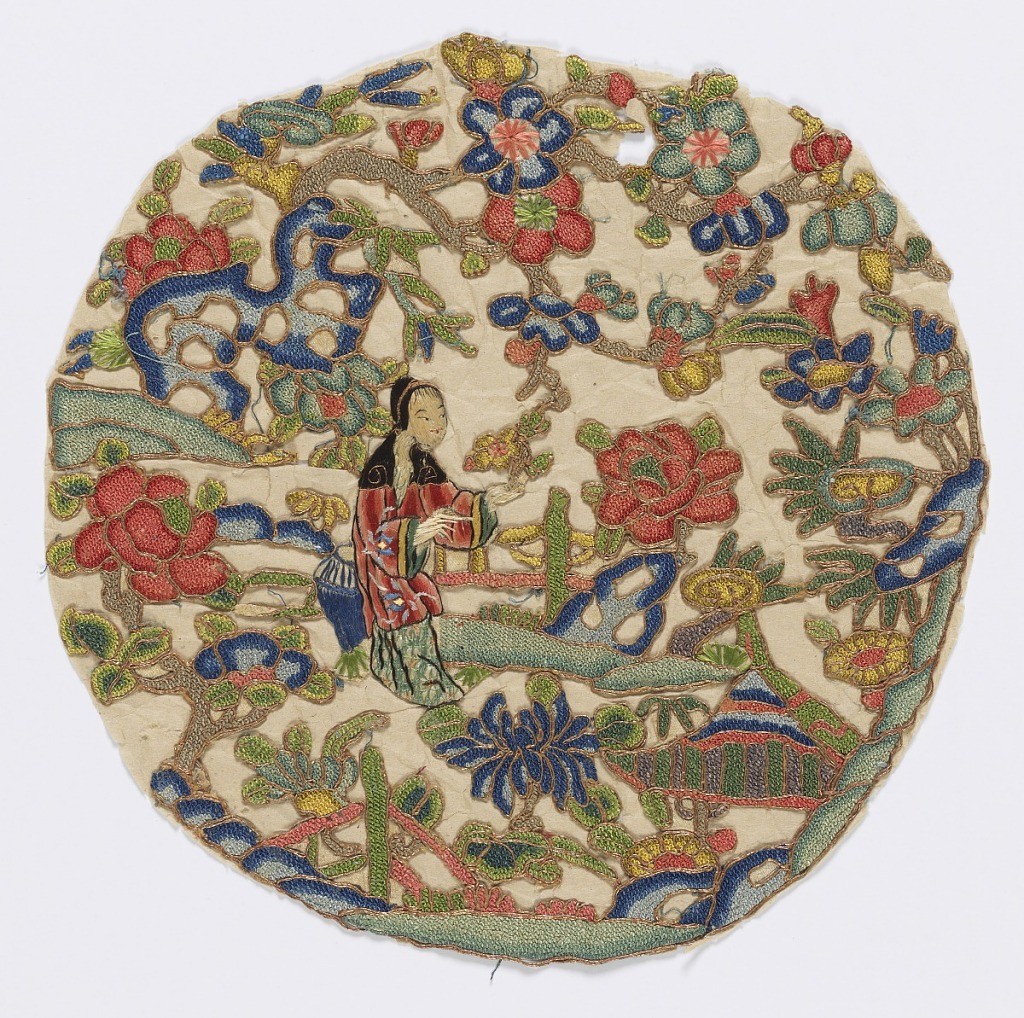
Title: Roundel
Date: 19th century
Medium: silk and metallic embroidery on silk foundation, paper backing Technique: embroidered in satin, knotted and couching stitches Label: satin, knotted and couching stitches using silk and metallic thread on silk foundation
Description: Roundel with a young lady seated in a garden surrounded by flowering trees. In polychrome silks outlined in gold metallic embroidery.